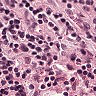
Metastatic tissue present: no